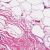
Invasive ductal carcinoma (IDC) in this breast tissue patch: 0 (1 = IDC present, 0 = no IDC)